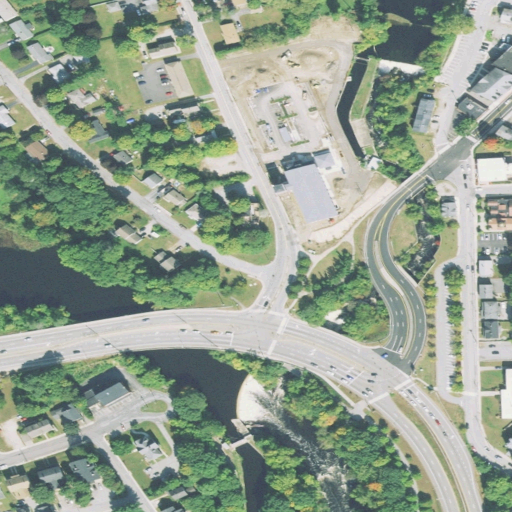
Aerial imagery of cape in Connecticut named Nashawaug containing medium intensity development, high intensity development, low intensity development, open development, woody wetlands, grassland, open water, and herbaceous wetlands